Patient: sex M, age 45
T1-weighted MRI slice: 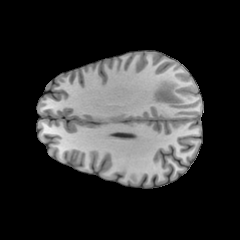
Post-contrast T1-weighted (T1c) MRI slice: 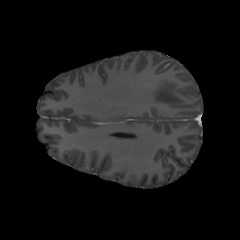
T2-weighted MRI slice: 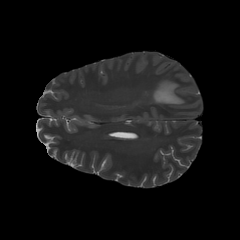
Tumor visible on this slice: yes
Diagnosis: Glioblastoma, IDH-wildtype
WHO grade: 4